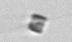
Label: Chaetoceros_tenuissimus